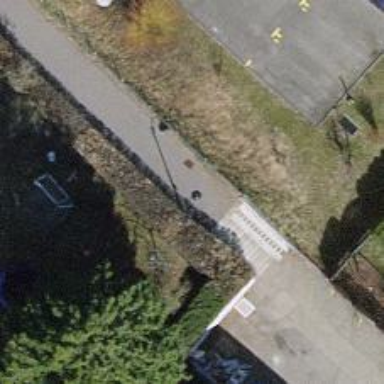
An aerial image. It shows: Road with steps.